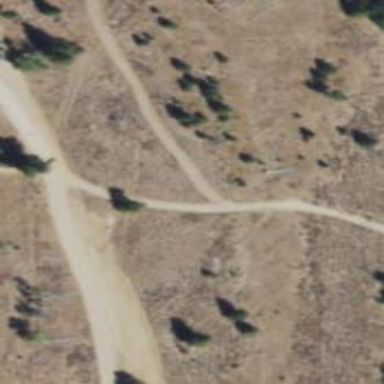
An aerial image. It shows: Trail path.